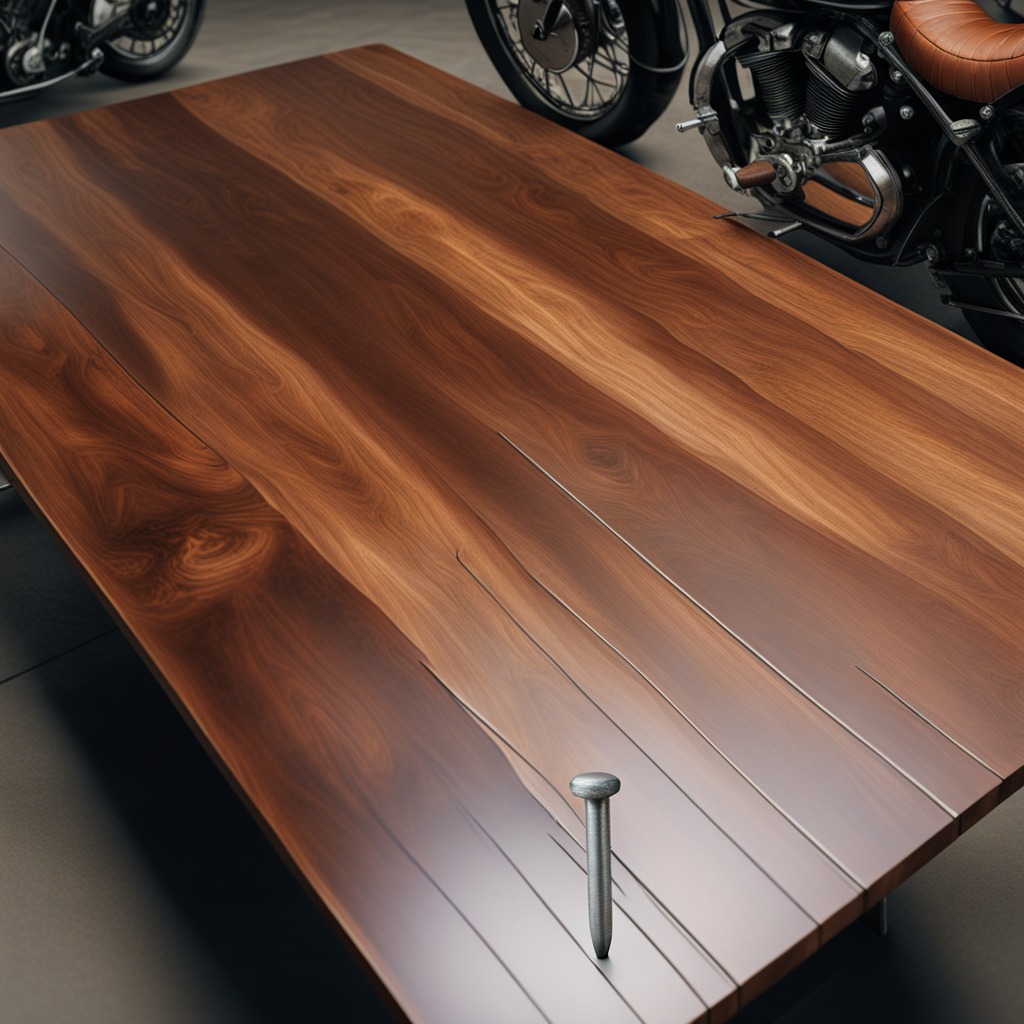
An iron nail is lying on the wooden table in a vintage motorcycle garage.